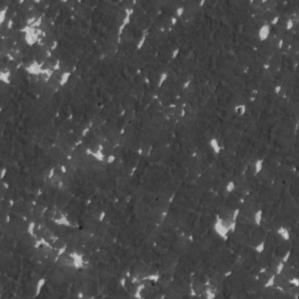
Label: frost